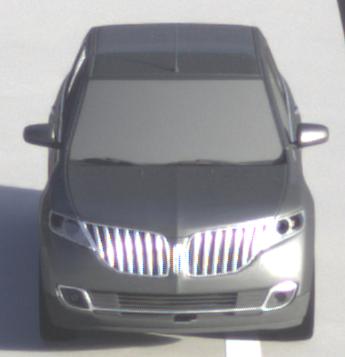
Make: Lincoln
Model: MKX
Detailed model: Gen. 1 CD3
Model produced from: 2010
Model produced until: 2015
Doors: 5
Color: gray
Road condition: dry road
Daytime: sunrise or sunset
Contrast: medium contrast